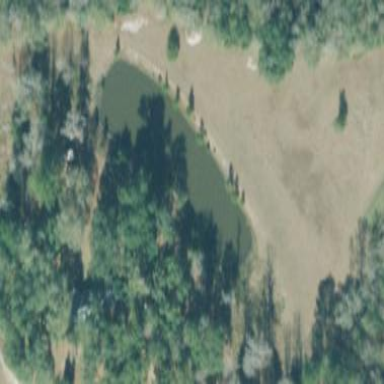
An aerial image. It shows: Serene pond surrounded by nature.